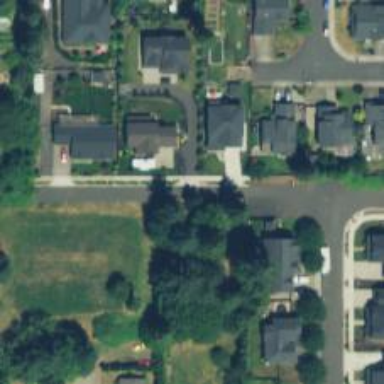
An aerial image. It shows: Residential road with sidewalk on the left side.